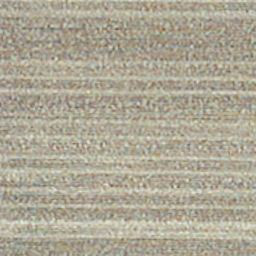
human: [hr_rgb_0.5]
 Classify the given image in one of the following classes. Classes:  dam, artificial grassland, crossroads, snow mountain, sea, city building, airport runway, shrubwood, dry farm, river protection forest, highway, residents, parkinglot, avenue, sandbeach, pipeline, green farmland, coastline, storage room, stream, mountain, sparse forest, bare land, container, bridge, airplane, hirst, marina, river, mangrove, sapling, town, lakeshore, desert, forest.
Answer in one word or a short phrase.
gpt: dry farm